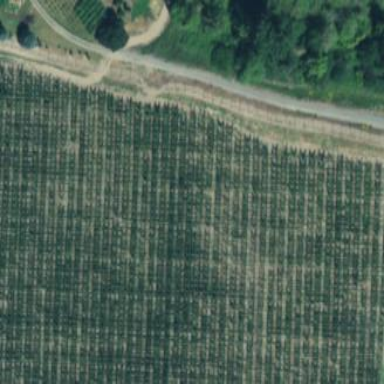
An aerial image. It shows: Orchard.